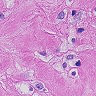
Metastatic tissue present: yes